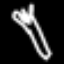
Label: fork